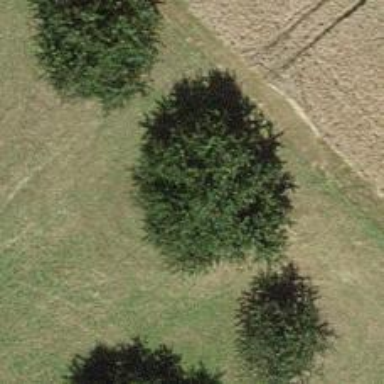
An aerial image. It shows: Agricultural area filled with broadleaved trees.